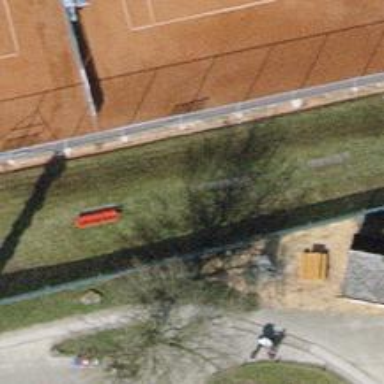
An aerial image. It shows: Red bench.